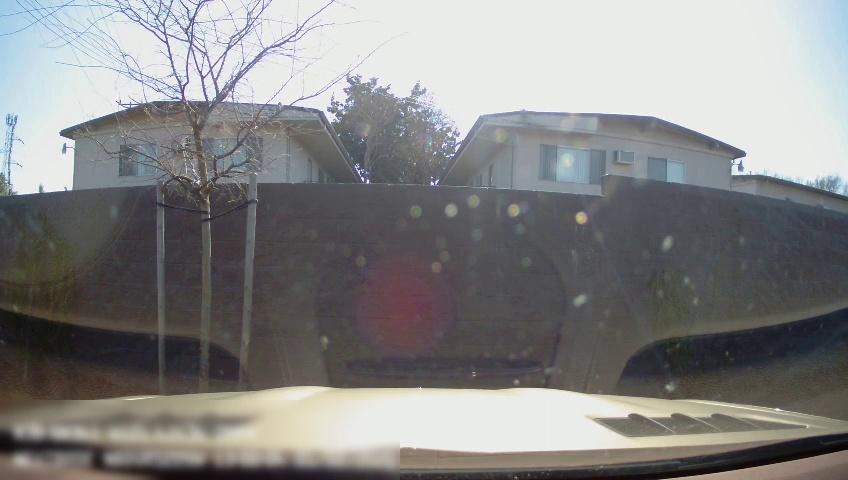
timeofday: Day
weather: Sunny